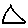
Label: triangle